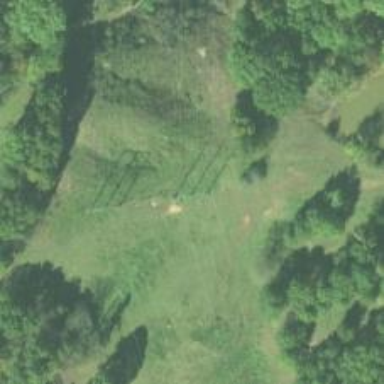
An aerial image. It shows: H-frame designed tower for power lines.